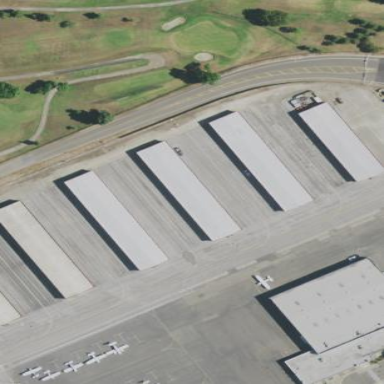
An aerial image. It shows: Hangar building located at airport.